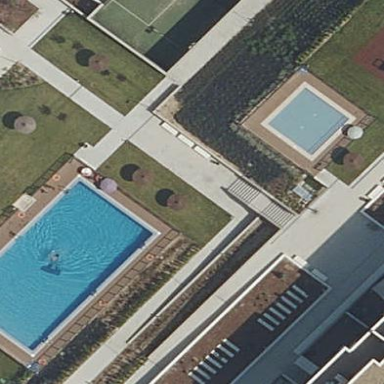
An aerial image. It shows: Swimming pool located in leisure land.